Field crop: tomato
Growth stage: 1
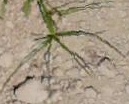
Species: cyperus